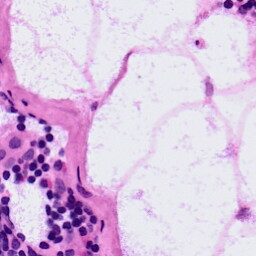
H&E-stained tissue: LymphNode